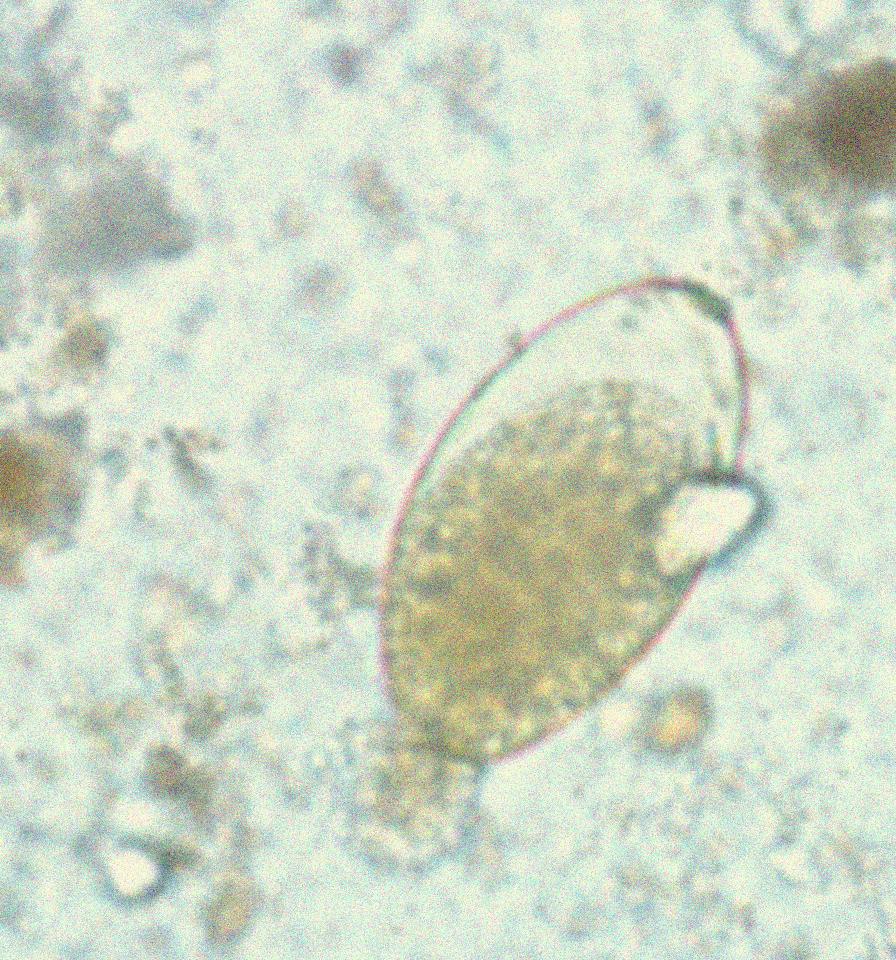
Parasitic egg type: Fasciolopsis buski